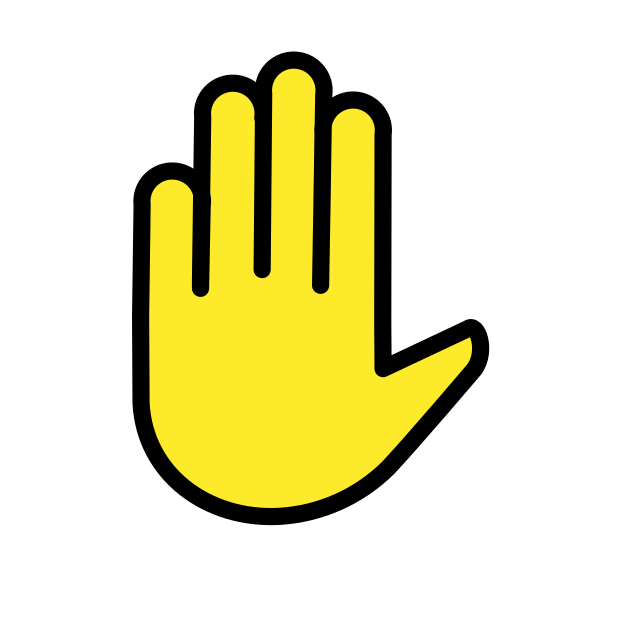
Emoji: ✋
Name: raised hand
Unicode: 0x270b